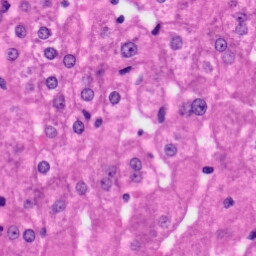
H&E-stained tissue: Liver